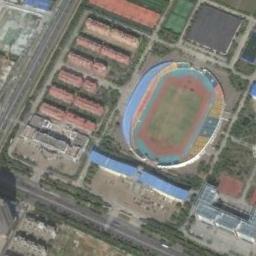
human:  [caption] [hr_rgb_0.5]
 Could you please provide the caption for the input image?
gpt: Many buildings of different shapes are beside the stadium .

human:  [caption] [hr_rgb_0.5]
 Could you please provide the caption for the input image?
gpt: Oval stadium surrounded by residential areas and roads .

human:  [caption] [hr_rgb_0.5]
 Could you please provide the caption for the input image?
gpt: The roof of this stadium is pure white .

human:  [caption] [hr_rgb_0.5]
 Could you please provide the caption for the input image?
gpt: The stadium is next to some buildings and trees .

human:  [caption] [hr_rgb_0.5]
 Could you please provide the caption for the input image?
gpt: There are some buildings and green trees beside the stadium .